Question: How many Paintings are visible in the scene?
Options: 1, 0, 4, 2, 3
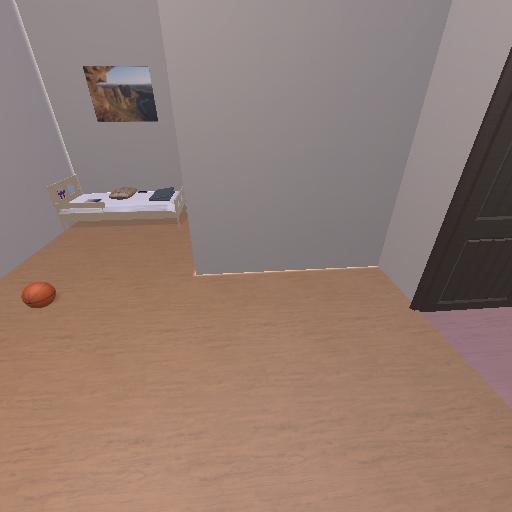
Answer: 1